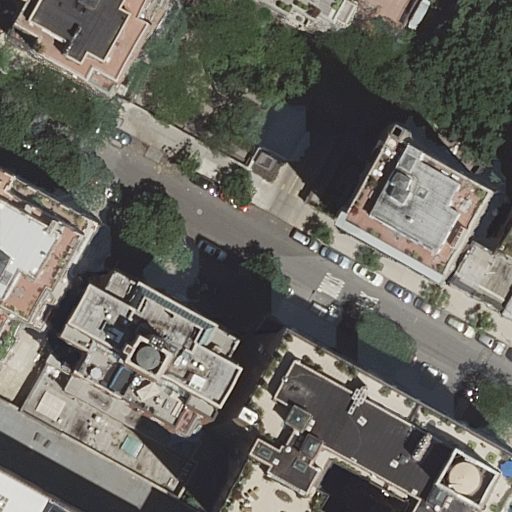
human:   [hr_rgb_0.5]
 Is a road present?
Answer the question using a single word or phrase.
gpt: yes

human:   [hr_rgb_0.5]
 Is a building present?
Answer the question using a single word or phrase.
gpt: yes

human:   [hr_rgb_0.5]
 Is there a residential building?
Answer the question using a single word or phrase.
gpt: yes

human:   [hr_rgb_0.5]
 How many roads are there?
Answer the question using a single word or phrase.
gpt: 1

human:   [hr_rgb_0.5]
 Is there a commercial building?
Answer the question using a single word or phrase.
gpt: no

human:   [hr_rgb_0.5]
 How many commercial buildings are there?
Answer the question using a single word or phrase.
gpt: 0

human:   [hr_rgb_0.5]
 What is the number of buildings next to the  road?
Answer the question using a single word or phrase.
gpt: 9

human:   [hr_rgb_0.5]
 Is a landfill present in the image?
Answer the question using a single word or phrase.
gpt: no

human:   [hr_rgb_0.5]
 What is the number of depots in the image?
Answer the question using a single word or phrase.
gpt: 0

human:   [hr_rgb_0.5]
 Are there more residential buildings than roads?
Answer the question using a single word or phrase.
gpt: yes

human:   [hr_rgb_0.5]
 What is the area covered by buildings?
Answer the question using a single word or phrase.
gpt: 6257m2

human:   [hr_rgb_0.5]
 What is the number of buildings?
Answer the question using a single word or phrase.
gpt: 9

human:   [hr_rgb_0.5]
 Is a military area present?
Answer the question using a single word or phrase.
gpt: no

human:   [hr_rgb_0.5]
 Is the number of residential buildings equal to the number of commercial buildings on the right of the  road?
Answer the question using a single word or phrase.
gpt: no

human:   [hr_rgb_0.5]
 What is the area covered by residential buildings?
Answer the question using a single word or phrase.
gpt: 6257m2

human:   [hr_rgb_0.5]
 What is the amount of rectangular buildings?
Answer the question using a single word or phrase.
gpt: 3

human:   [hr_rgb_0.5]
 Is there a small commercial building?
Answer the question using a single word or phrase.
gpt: no

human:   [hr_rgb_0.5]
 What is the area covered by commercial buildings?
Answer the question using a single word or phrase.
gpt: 0m2

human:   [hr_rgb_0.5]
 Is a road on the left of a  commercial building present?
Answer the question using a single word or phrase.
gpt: no

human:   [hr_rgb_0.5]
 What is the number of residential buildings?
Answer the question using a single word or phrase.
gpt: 9

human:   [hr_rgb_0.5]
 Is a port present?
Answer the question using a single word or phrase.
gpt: no

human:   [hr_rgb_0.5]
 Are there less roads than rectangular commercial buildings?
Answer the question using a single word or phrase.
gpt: no

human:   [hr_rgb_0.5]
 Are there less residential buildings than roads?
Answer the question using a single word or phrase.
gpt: no

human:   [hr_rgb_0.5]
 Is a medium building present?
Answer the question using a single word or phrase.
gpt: yes

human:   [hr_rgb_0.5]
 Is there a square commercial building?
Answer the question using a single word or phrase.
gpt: no

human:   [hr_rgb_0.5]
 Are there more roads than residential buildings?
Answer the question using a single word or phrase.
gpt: no

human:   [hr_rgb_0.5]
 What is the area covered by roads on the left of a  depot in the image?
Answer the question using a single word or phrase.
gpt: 0m2

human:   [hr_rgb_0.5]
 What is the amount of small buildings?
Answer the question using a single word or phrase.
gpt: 1

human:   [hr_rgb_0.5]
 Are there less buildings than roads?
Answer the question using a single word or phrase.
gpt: no

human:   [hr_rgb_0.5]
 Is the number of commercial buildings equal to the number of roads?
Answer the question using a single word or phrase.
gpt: no

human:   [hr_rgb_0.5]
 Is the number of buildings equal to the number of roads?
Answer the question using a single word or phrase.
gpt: no

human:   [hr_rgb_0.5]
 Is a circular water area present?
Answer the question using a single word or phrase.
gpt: no

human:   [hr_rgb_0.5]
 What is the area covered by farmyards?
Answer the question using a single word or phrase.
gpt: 0m2

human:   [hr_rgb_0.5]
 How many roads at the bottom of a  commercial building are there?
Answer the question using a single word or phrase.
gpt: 0

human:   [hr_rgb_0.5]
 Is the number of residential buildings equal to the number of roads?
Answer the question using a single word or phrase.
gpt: no

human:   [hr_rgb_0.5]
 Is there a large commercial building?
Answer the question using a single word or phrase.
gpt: no

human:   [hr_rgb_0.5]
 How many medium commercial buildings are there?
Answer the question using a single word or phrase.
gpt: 0

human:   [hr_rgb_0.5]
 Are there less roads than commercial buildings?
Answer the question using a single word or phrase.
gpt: no

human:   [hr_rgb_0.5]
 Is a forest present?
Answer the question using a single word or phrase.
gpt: no

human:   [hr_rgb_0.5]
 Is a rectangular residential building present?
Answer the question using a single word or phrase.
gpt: yes

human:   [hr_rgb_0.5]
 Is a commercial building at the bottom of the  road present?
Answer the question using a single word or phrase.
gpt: no

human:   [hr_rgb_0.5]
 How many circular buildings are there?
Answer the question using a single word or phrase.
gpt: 0

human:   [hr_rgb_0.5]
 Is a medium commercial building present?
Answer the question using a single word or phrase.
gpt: no

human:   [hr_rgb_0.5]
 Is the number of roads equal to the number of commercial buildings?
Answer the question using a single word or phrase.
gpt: no

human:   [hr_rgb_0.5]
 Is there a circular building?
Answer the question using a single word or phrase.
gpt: no

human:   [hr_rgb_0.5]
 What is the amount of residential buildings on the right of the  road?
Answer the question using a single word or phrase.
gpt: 4

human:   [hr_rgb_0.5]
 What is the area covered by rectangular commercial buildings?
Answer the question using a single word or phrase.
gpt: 0m2

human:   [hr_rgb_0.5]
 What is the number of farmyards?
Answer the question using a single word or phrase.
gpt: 0

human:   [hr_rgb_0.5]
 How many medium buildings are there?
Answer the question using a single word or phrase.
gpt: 4

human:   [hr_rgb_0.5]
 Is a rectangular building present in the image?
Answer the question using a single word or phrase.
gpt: yes

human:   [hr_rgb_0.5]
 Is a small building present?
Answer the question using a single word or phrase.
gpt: yes

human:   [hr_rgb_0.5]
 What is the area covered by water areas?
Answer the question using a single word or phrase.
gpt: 0m2

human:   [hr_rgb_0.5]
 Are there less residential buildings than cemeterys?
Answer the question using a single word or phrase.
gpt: no

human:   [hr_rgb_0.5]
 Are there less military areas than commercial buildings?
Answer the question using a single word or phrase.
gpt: no

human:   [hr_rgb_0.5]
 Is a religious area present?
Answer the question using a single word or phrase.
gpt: no

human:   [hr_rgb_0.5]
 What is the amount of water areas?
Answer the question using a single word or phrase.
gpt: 0

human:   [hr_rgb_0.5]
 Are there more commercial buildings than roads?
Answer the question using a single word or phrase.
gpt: no

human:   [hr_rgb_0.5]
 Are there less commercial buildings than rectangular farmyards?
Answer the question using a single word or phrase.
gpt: no

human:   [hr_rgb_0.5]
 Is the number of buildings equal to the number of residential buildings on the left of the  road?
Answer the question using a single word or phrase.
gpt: no

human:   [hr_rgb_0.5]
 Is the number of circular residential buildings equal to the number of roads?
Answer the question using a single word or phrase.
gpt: no

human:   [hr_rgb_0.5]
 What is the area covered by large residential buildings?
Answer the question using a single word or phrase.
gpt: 4780m2

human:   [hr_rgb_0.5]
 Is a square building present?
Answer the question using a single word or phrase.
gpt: no

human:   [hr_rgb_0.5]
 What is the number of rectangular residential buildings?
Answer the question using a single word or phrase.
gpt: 3

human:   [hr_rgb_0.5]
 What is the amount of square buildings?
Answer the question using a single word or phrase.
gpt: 0